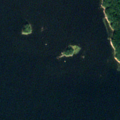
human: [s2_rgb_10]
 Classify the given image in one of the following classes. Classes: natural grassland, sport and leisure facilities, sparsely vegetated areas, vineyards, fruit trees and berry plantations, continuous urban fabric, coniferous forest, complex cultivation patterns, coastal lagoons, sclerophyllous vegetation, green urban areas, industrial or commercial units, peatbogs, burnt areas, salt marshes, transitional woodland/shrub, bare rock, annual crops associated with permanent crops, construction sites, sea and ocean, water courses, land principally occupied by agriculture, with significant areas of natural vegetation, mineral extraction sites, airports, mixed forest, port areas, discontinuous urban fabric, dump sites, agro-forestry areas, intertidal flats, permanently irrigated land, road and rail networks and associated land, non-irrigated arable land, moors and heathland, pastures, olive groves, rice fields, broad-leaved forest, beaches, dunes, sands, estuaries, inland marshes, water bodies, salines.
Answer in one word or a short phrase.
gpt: sea and ocean